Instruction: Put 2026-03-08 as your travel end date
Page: home
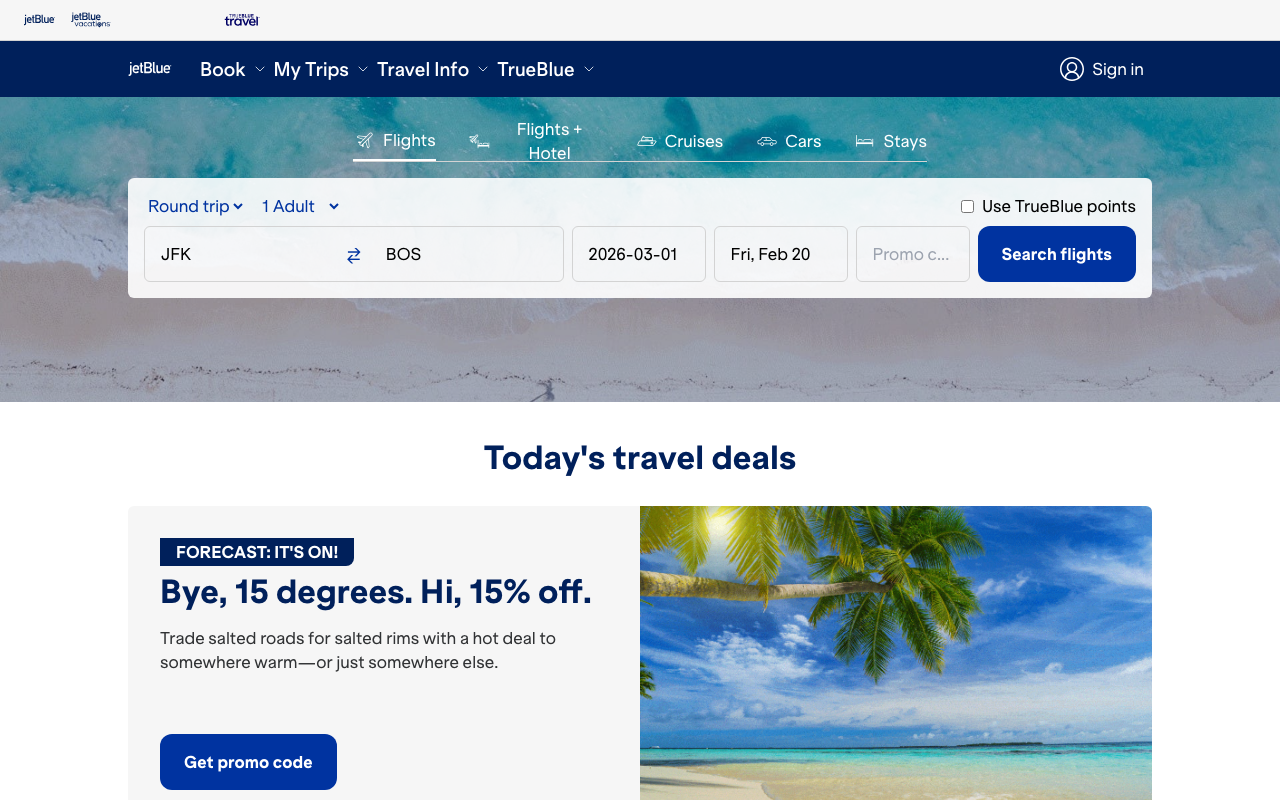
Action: type